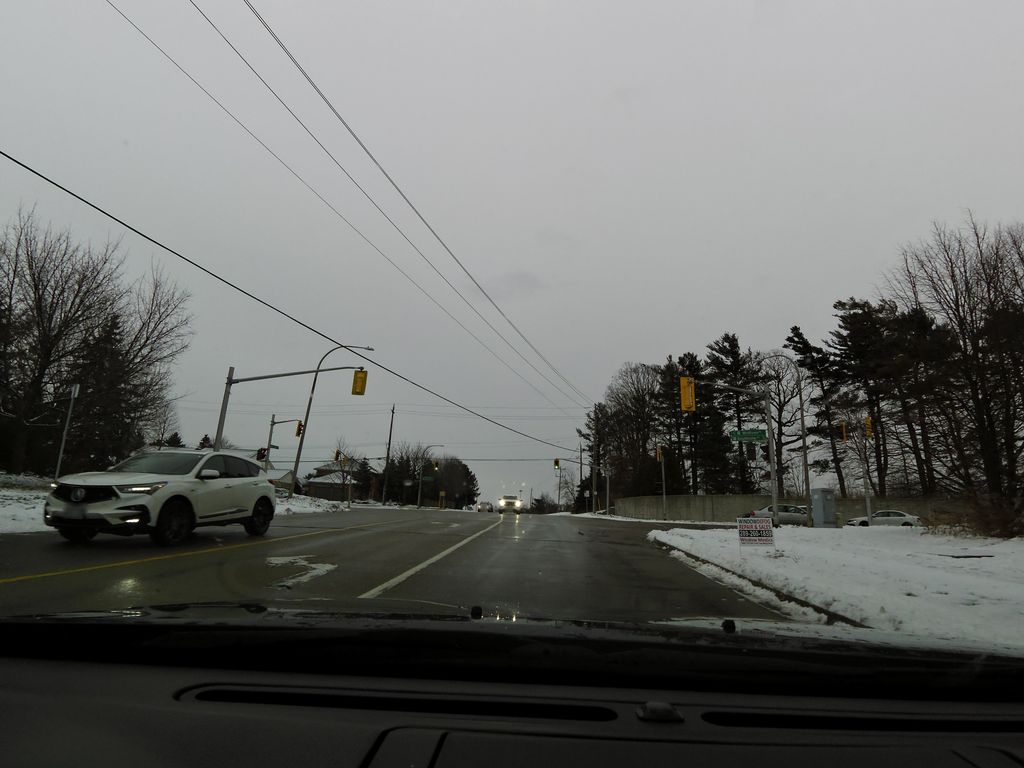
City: hamilton